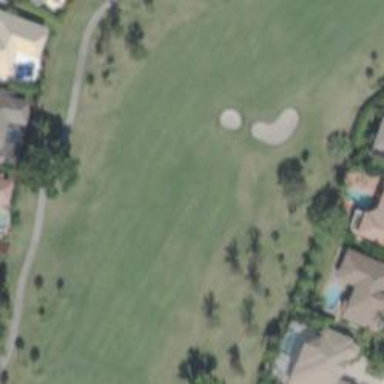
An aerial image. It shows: Golf fairway surrounded by grass.